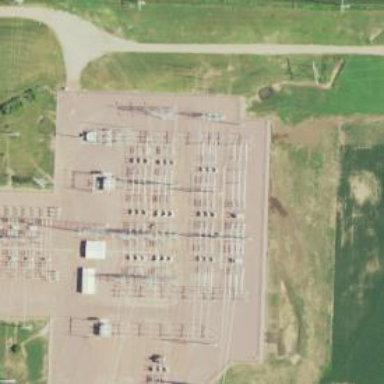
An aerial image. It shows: Switch for power supply.